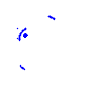
Particle: electron